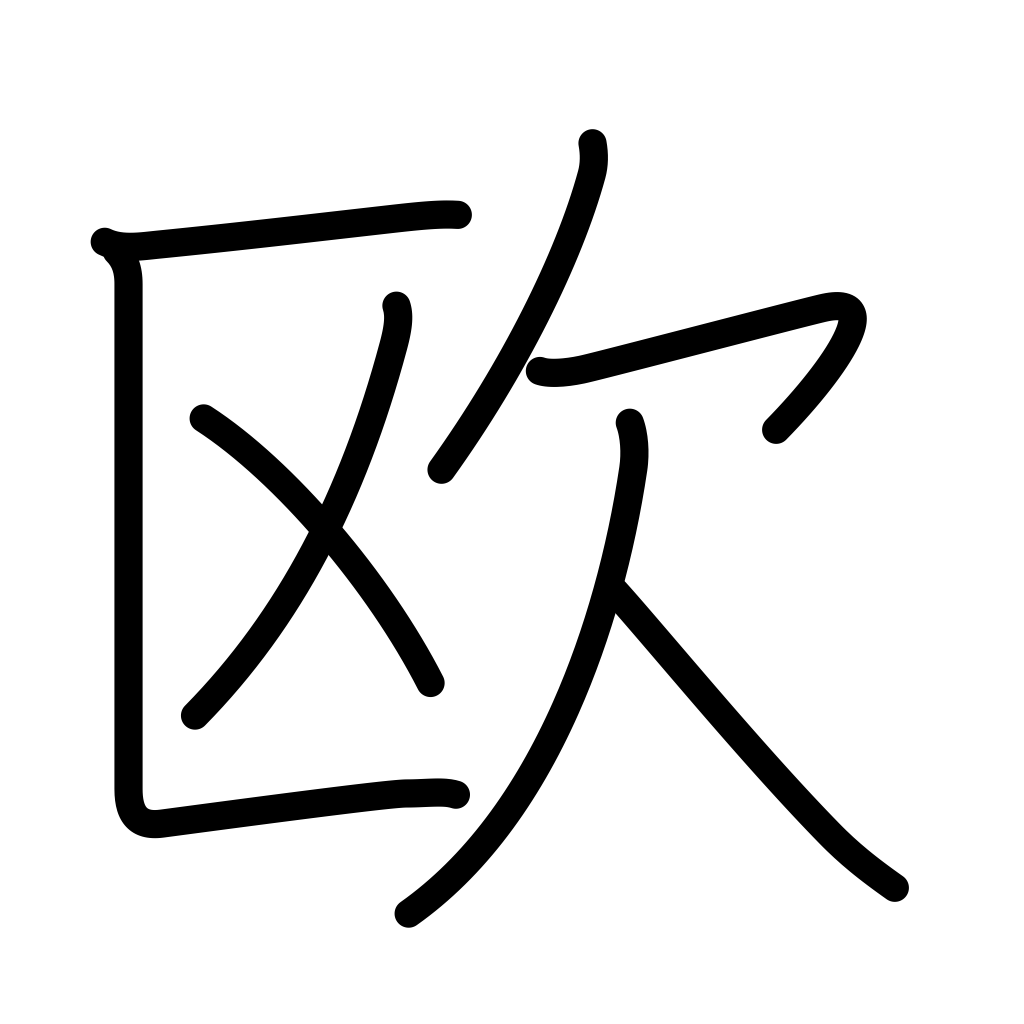
Meaning: Europe